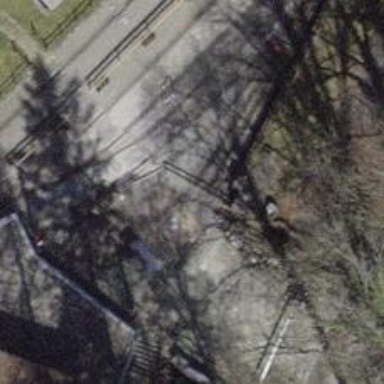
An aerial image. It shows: Miniature railway located in service yard.